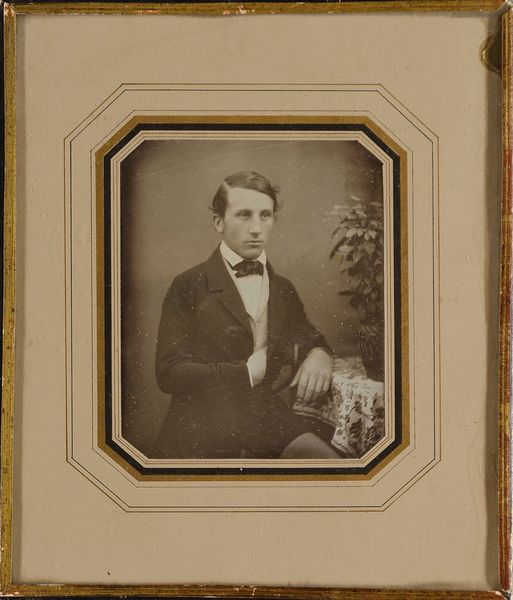
Titel: Maurice de Pourtales von Neuchatel in Altona
Standort: Hamburg
Institution: Museum für Kunst und Gewerbe Hamburg
Schlagwörter: mann, portrait, figur, person, foto, fotografie, photographie, photo, lichtbild, jugendlicher, daguerreotypie, historische, bildwerke, angewandte und bildende kunst, hessische systematik, porträt, persönlichkeit, porträtfotografie, porträtphotographie, hüftbild